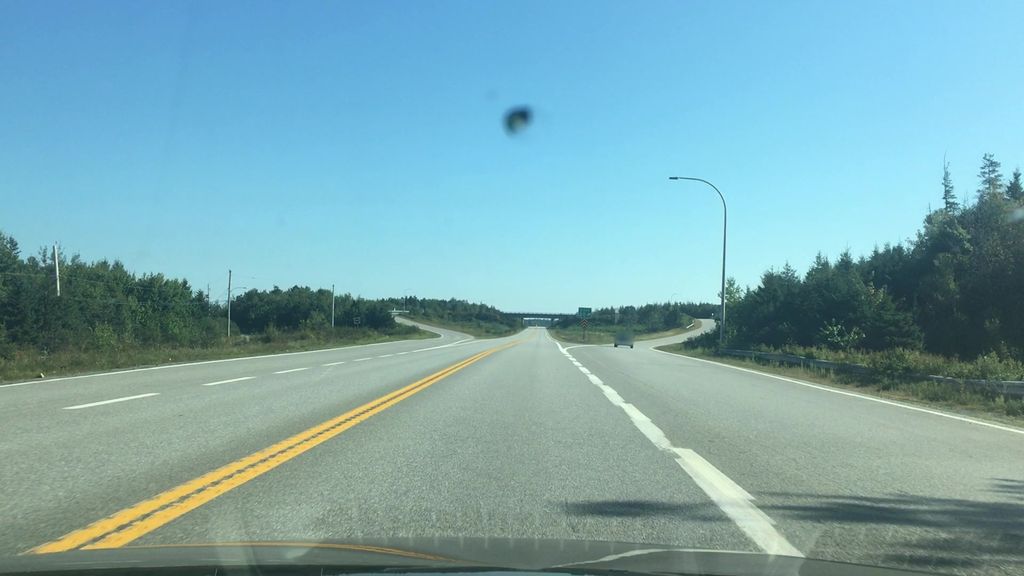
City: halifax